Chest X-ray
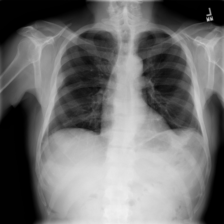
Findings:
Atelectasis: negative
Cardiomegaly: negative
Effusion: negative
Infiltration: negative
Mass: negative
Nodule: negative
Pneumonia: negative
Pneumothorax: negative
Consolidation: negative
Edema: negative
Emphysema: negative
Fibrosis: negative
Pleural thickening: negative
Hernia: negative